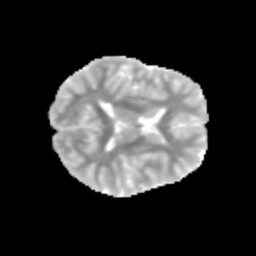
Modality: MD
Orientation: axial
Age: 9
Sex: female
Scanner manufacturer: siemens
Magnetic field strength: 3 T
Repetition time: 3.8 s
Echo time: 0.07 s